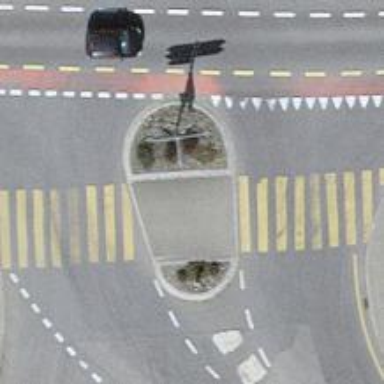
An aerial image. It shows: Footway that serves as traffic island.